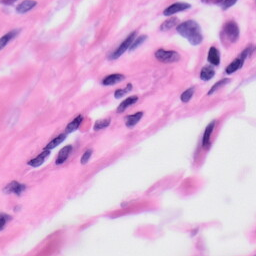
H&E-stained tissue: Skin